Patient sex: F
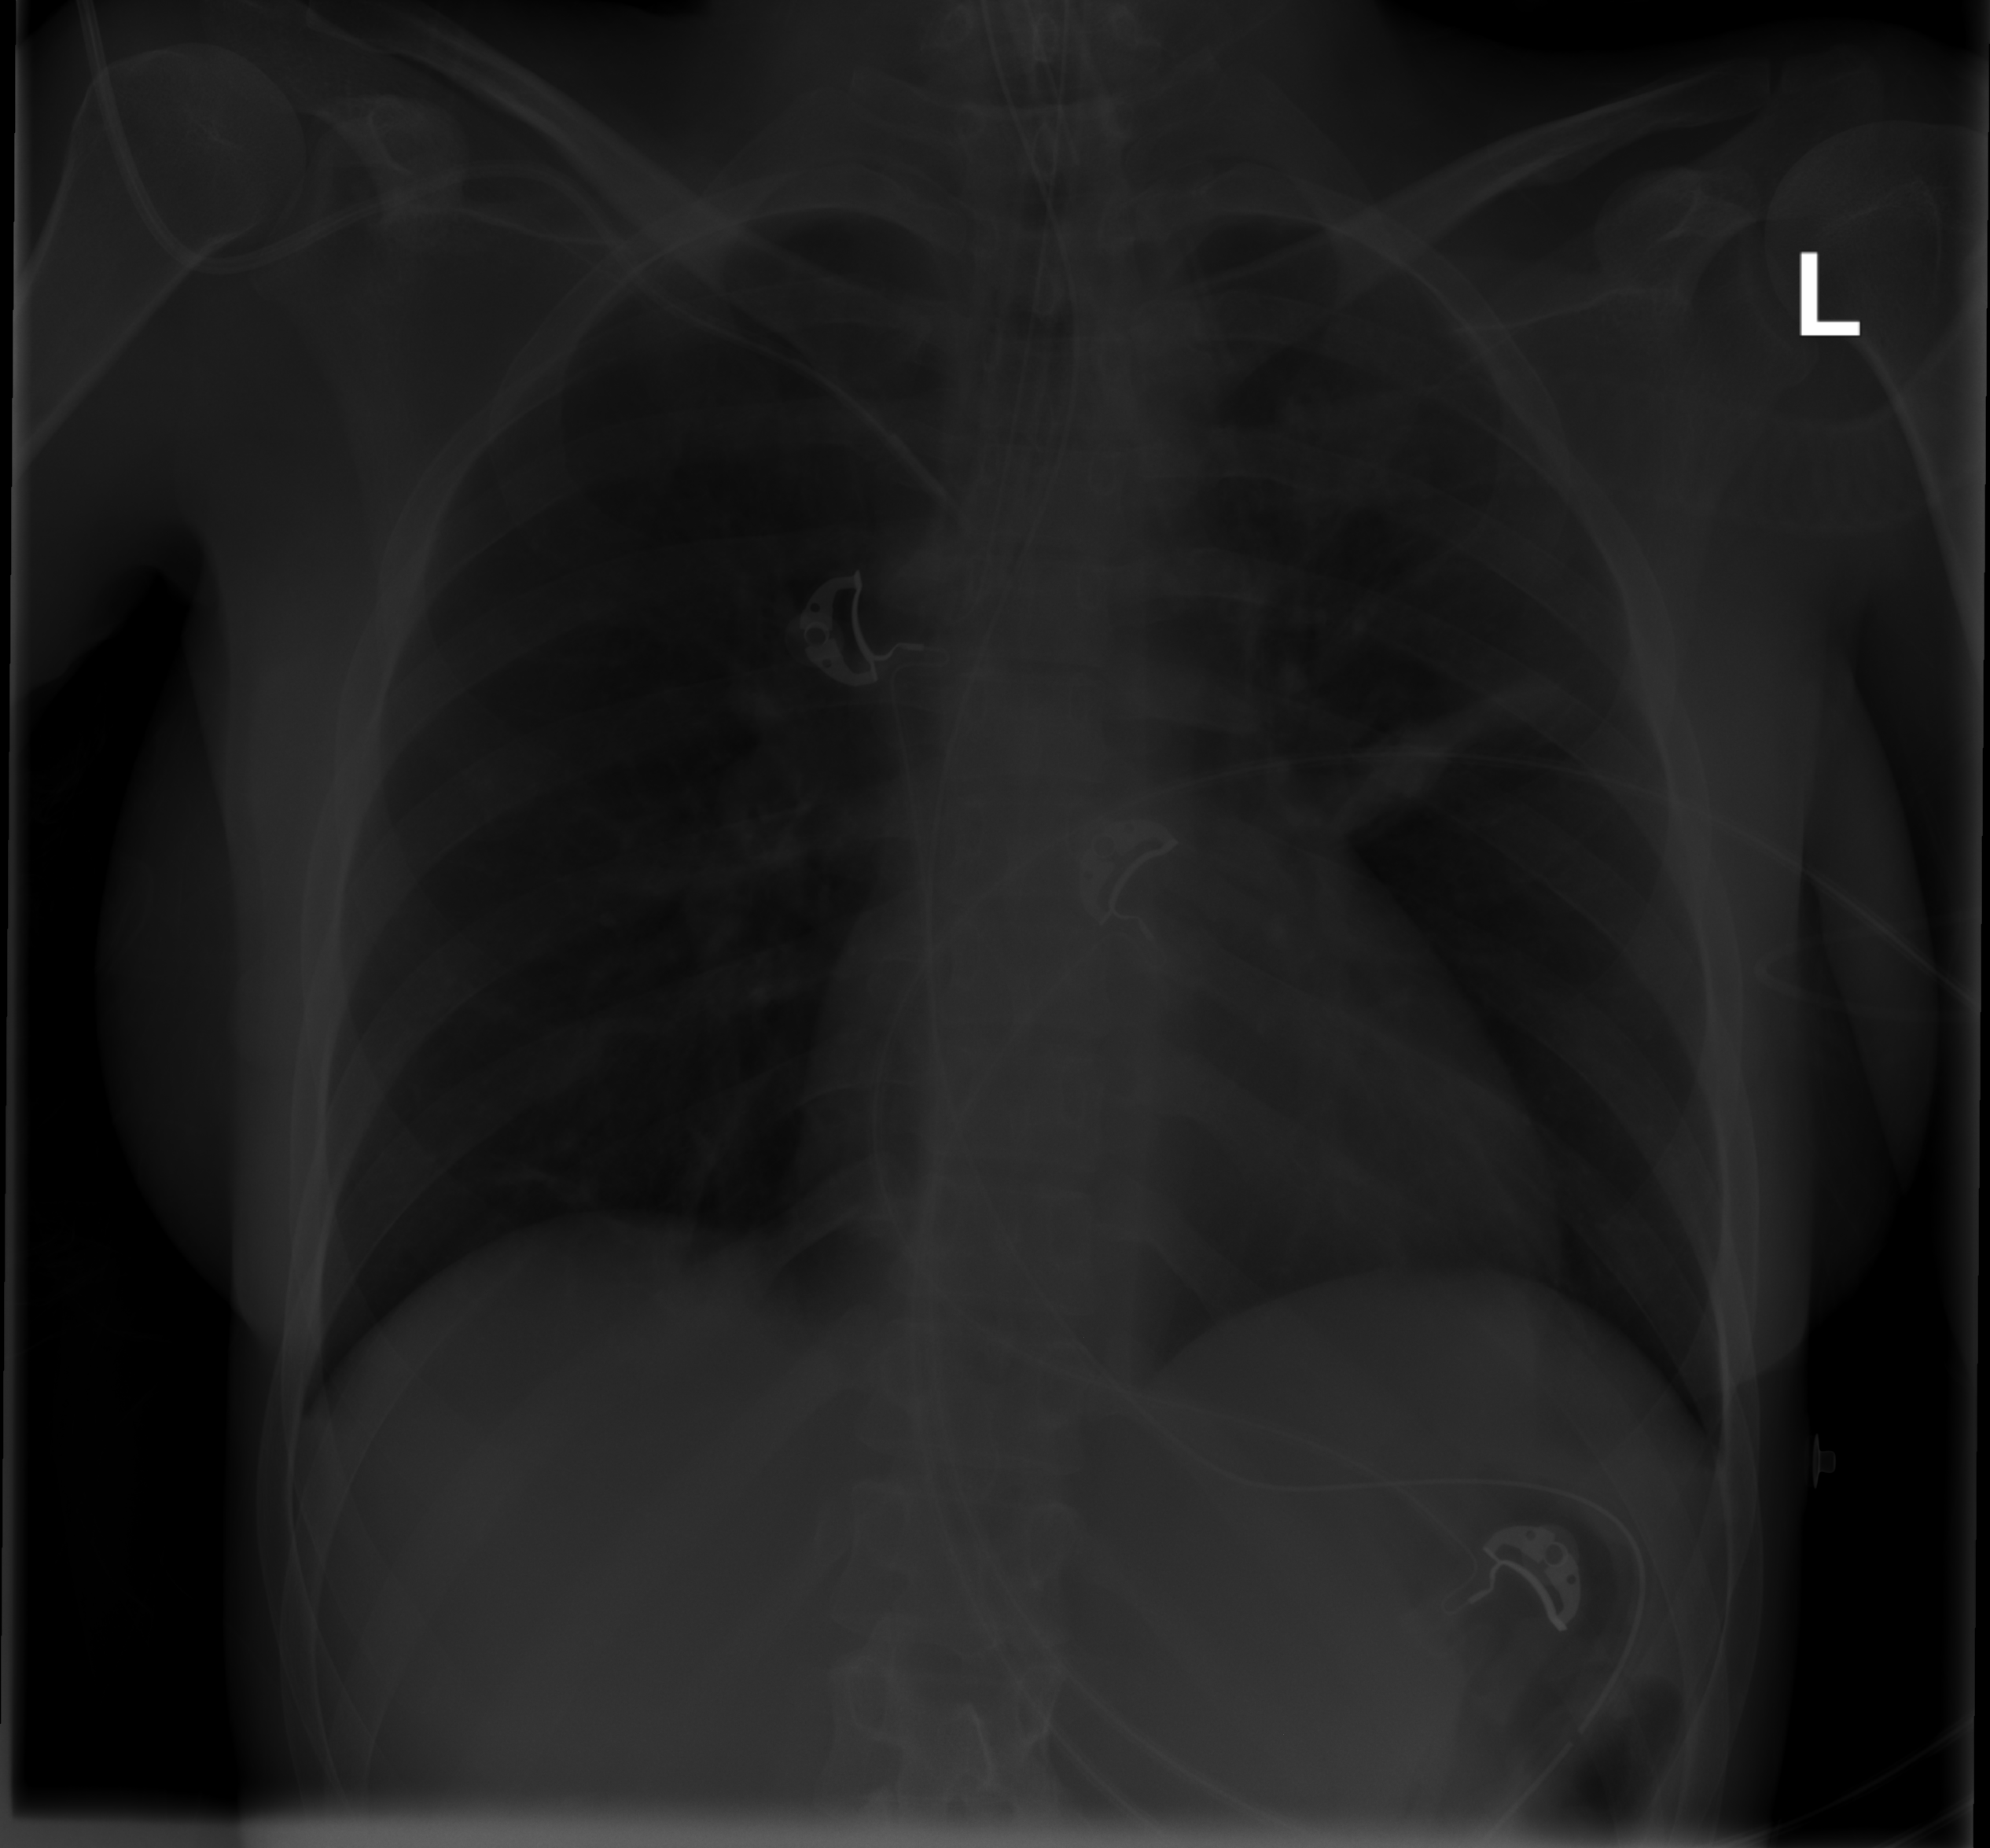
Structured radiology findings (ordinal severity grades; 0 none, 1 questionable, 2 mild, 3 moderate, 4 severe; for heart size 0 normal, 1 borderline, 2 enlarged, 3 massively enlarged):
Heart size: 0
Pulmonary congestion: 0
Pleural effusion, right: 0
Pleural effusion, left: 0
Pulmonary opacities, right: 0
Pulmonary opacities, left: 0
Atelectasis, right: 2
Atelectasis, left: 2